Field crop: maize
Growth stage: 2
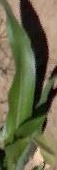
Species: maize